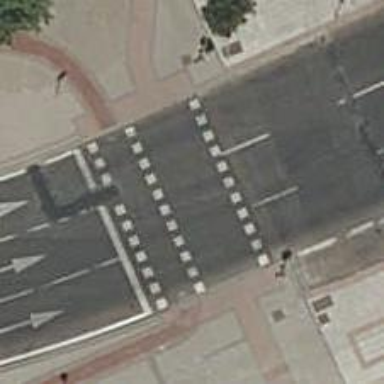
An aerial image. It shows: Road crossing with traffic signals.